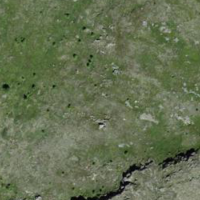
EUNIS habitat code: 26
Species observed at this site:
Lonicera caerulea